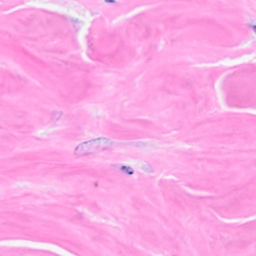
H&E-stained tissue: Breast